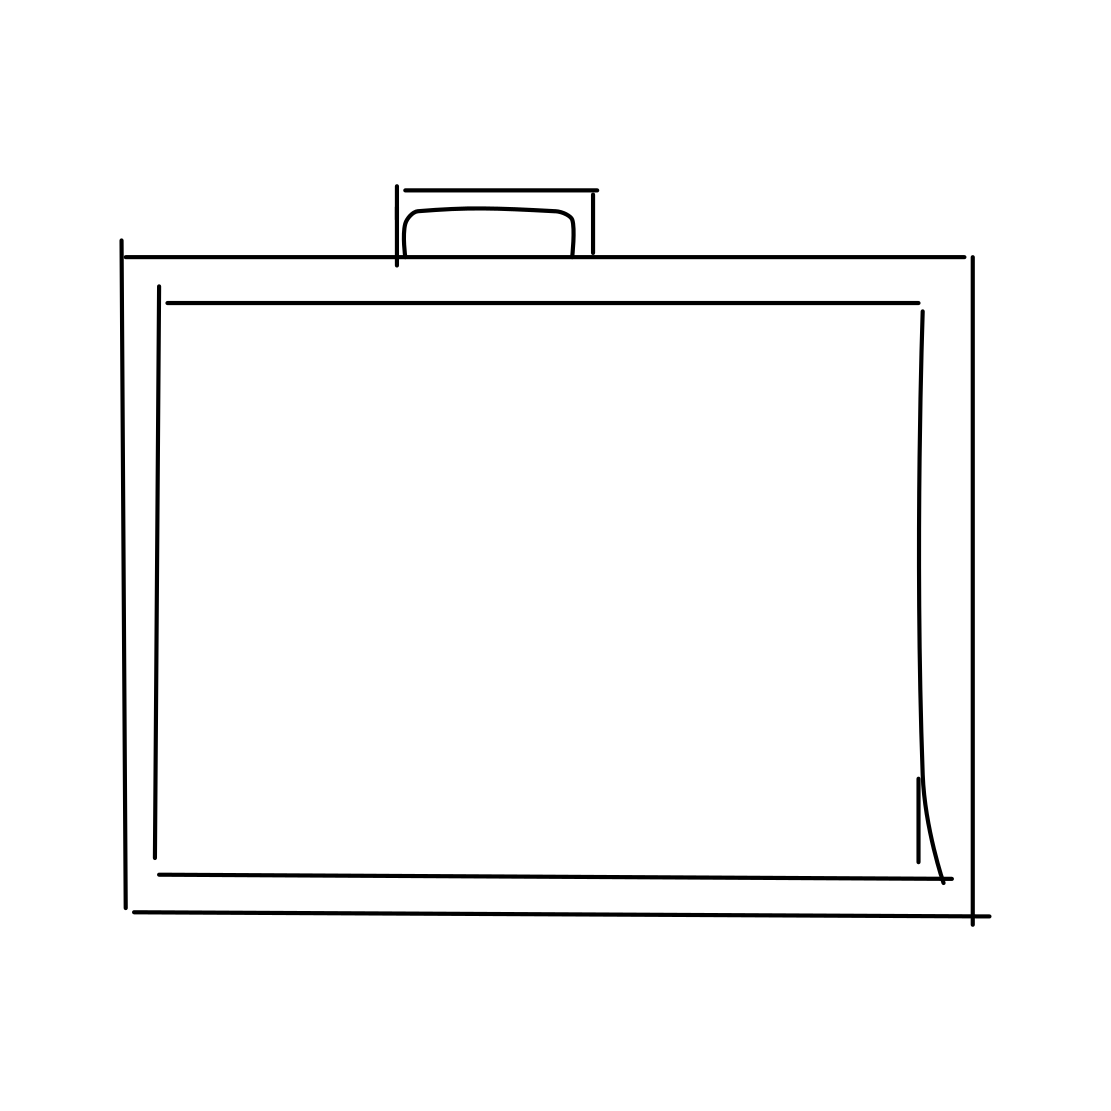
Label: suitcase